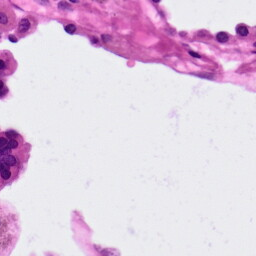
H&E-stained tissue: Lung